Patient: sex M, age 36
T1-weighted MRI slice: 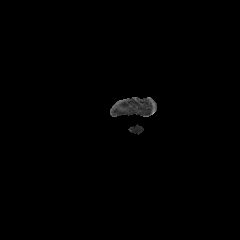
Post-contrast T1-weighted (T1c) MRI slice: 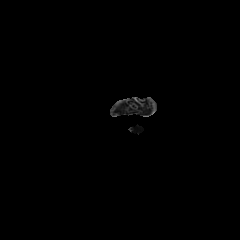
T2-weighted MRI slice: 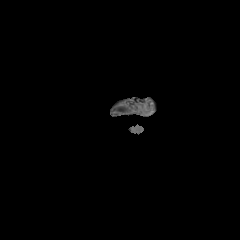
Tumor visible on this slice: no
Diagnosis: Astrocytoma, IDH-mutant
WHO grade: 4